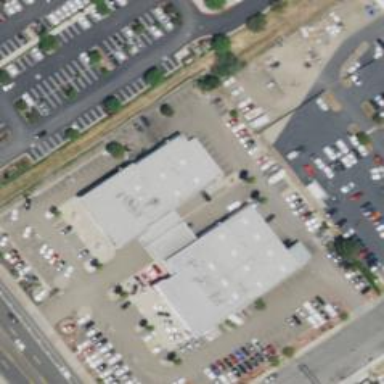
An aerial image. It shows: Retail building.